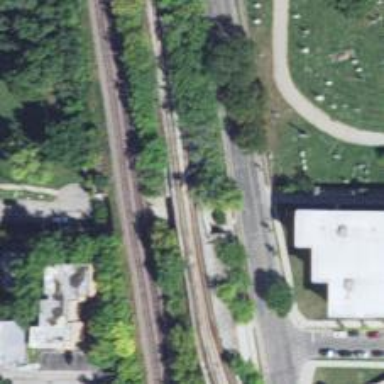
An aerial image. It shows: Bridge for electrified rail.